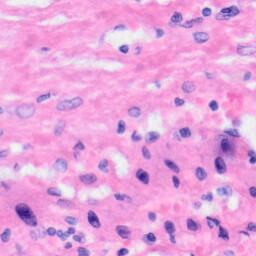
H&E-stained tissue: Liver